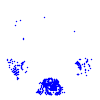
Particle: proton